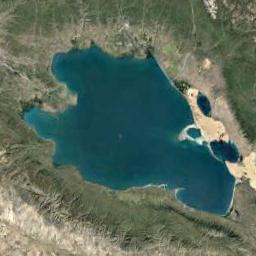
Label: lake